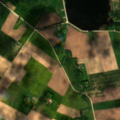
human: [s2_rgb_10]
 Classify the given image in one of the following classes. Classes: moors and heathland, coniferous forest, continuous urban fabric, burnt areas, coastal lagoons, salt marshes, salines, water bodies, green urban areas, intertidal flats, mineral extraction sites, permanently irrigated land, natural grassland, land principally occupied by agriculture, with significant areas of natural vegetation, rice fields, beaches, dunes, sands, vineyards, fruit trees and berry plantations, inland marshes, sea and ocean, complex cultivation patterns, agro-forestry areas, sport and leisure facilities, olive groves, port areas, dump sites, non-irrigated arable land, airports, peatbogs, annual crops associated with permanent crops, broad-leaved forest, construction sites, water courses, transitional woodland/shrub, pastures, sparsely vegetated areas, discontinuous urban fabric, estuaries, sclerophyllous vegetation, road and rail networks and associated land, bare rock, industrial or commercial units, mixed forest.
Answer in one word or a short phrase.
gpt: non-irrigated arable land, complex cultivation patterns, land principally occupied by agriculture, with significant areas of natural vegetation, water bodies